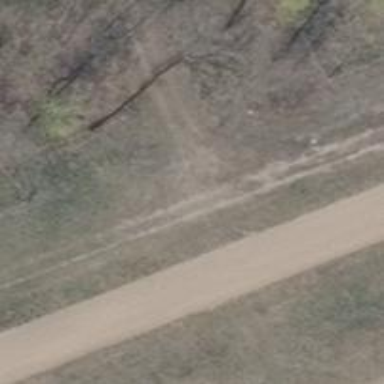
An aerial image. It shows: Track road with grass surface.